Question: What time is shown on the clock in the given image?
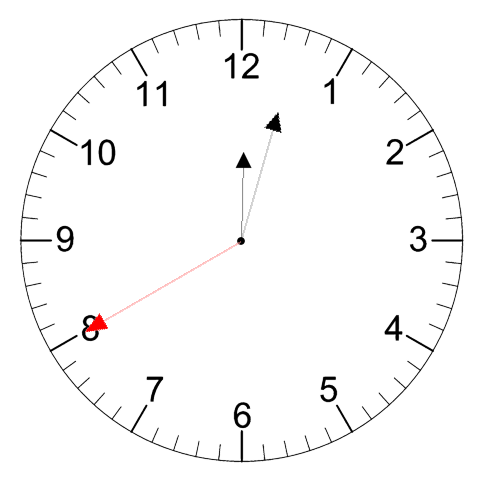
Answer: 12:02:40